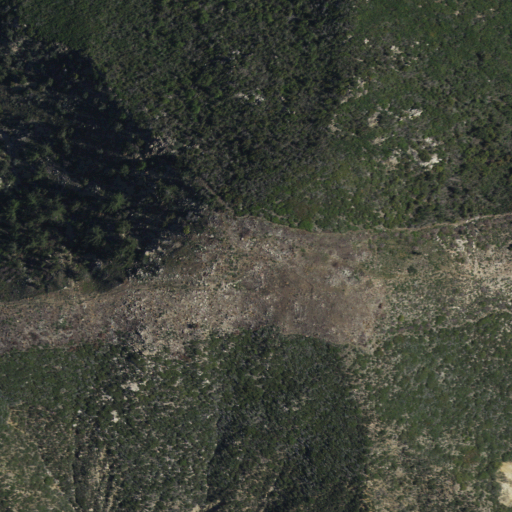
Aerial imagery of mountain in California named Hoyt Mountain containing shrub and evergreen forest